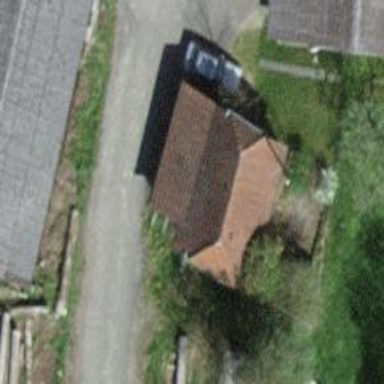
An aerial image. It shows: Rural barn.